Question: I need to create a report using two data sources in cognos 10.
A master source has a "column" named id which i want to use as second data source parameter.
I create a master detail relationship from id to my parameter, but to all details id from first row is passed.
How to change it to a situation where id from row is passed?

A detail(x) is a effect of second data source with passed parameter.
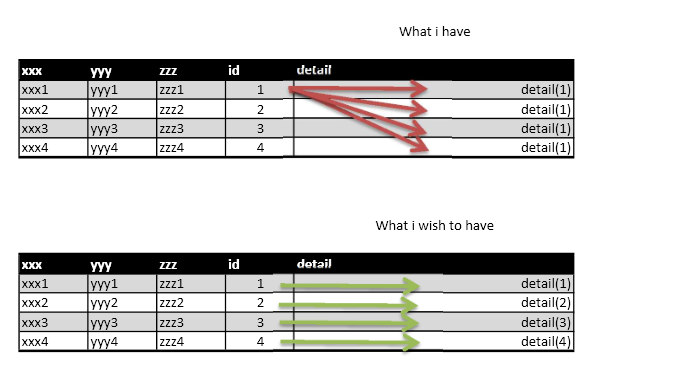
Answer: You should be using two different queries and two different list objects. The detail list should be nested inside the parent list. They should then be linked via the Master-Detail Relationships property. Double-check the join, as many developers are prone to misclicks on this screen.
<URL> on creating what I described above.